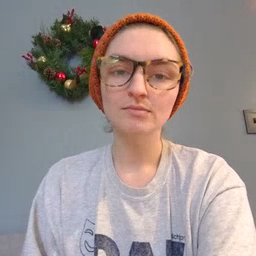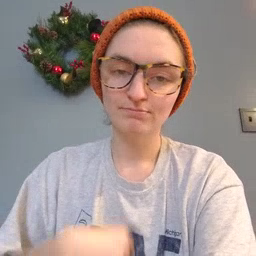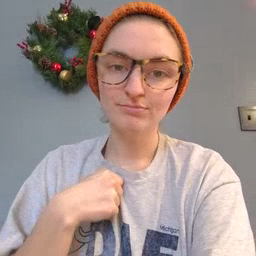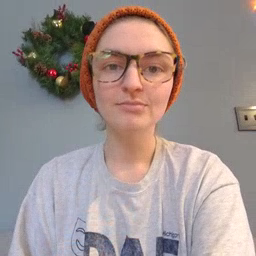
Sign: zipper